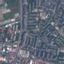
Land use / land cover class: Residential